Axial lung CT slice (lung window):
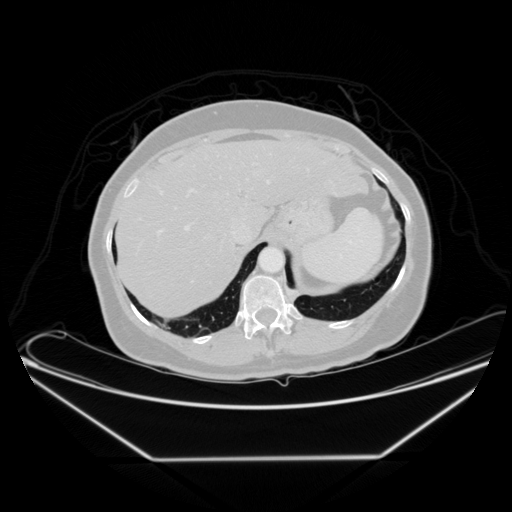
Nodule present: no